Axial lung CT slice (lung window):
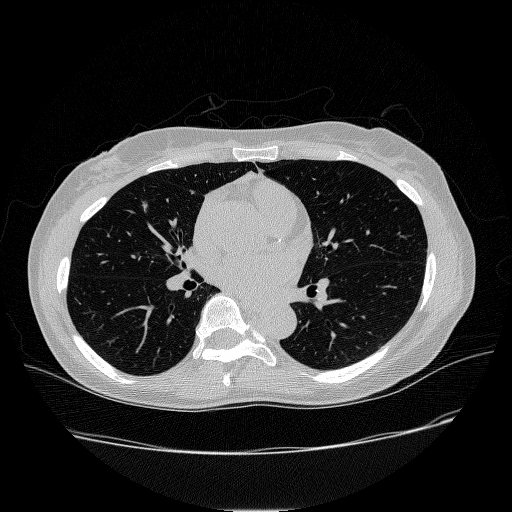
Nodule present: yes
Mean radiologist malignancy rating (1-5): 2.75